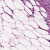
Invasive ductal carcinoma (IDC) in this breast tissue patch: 1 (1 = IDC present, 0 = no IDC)